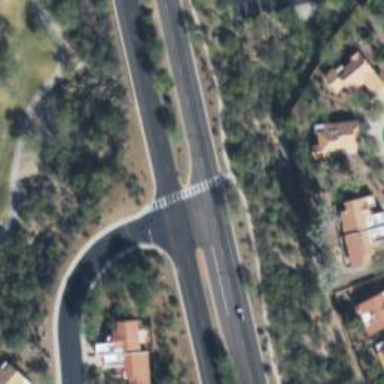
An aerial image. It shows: Marked crossing on the road.